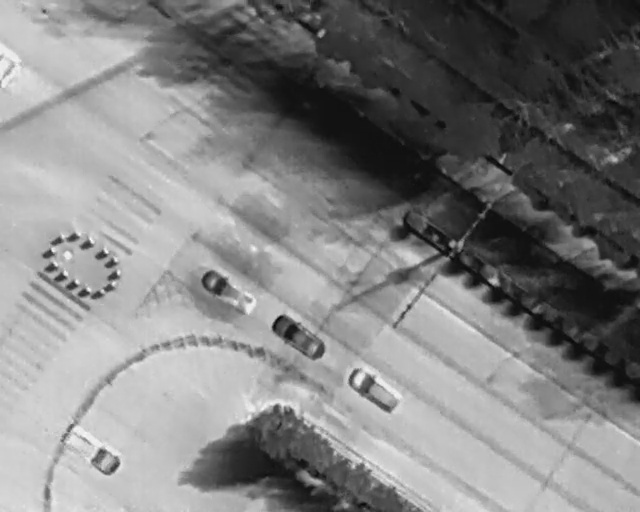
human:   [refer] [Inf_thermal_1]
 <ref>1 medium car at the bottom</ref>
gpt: <box>[[56, 70, 59, 81, 33]]</box>

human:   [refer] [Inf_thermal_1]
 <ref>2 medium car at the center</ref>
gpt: <box>[[33, 50, 37, 63, 31], [44, 60, 48, 71, 34]]</box>